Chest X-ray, AP view. Patient: 44 years old, sex F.
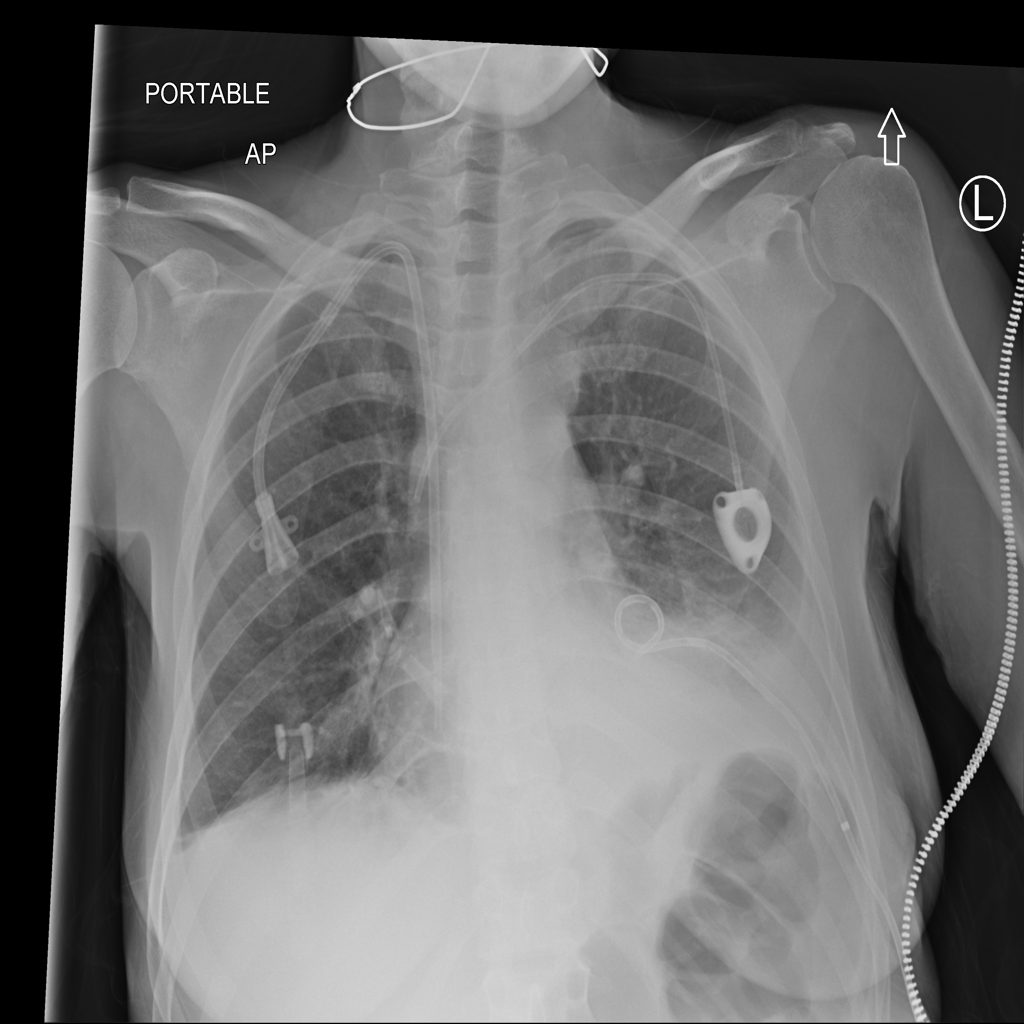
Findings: Effusion